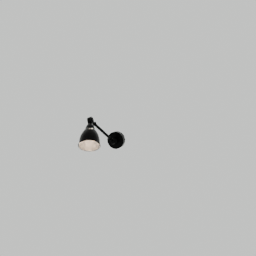
Label: lighting